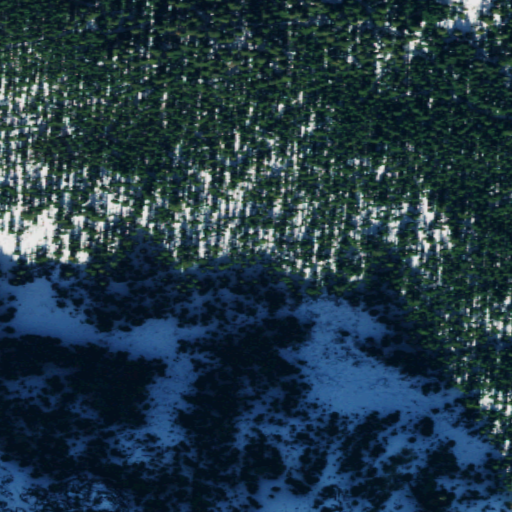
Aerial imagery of depression(s) in Washington named French Cabin Basin containing only evergreen forest